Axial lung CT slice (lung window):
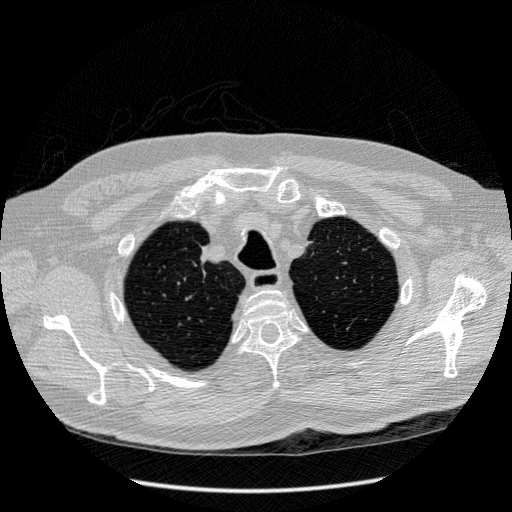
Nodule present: no